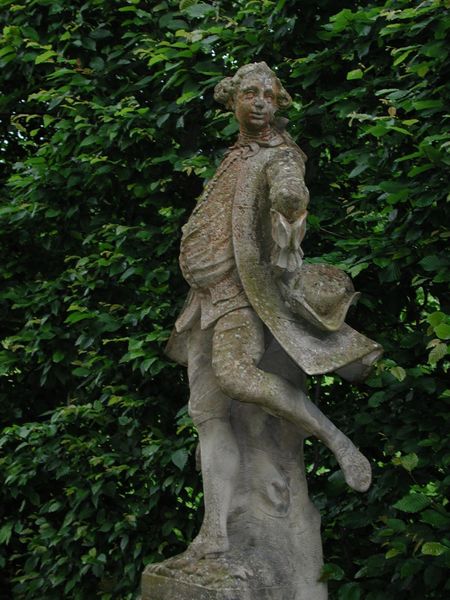
Titel: Hofgarten des Lustschlosses von Veitshöchheim
Künstler: Adam Friedrich von Seinsheim
Standort: Veitshöchsheim, Hofgarten (EU - D - Bayern)
Schlagwörter: blätter, mann, bäume, grün, hut, park, tanz, sockel, mantel, rokoko, garten, skulptur, statue, perücke, friedrich, weste, kokett, militär, dreispitz, sandstein, verspielt, tänzer, mante, rockschöße, sanssouci